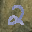
Label: 2